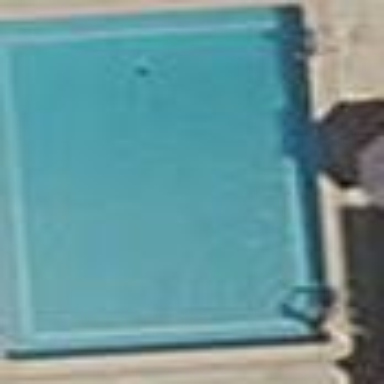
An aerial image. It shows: Swimming pool located in leisure land.